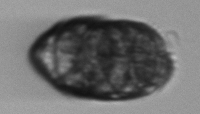
Label: Margalefidinium